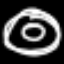
Label: donut